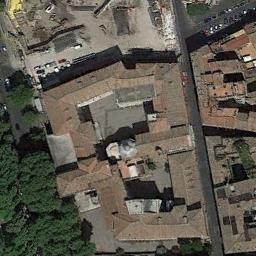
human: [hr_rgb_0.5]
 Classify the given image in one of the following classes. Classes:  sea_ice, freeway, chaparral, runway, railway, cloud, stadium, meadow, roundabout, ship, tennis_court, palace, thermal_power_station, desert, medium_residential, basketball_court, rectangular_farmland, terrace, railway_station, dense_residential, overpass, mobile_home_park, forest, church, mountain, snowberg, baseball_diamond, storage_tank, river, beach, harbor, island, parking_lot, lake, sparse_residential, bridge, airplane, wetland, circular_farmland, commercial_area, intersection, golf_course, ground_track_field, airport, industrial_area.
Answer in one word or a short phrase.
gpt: church